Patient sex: F
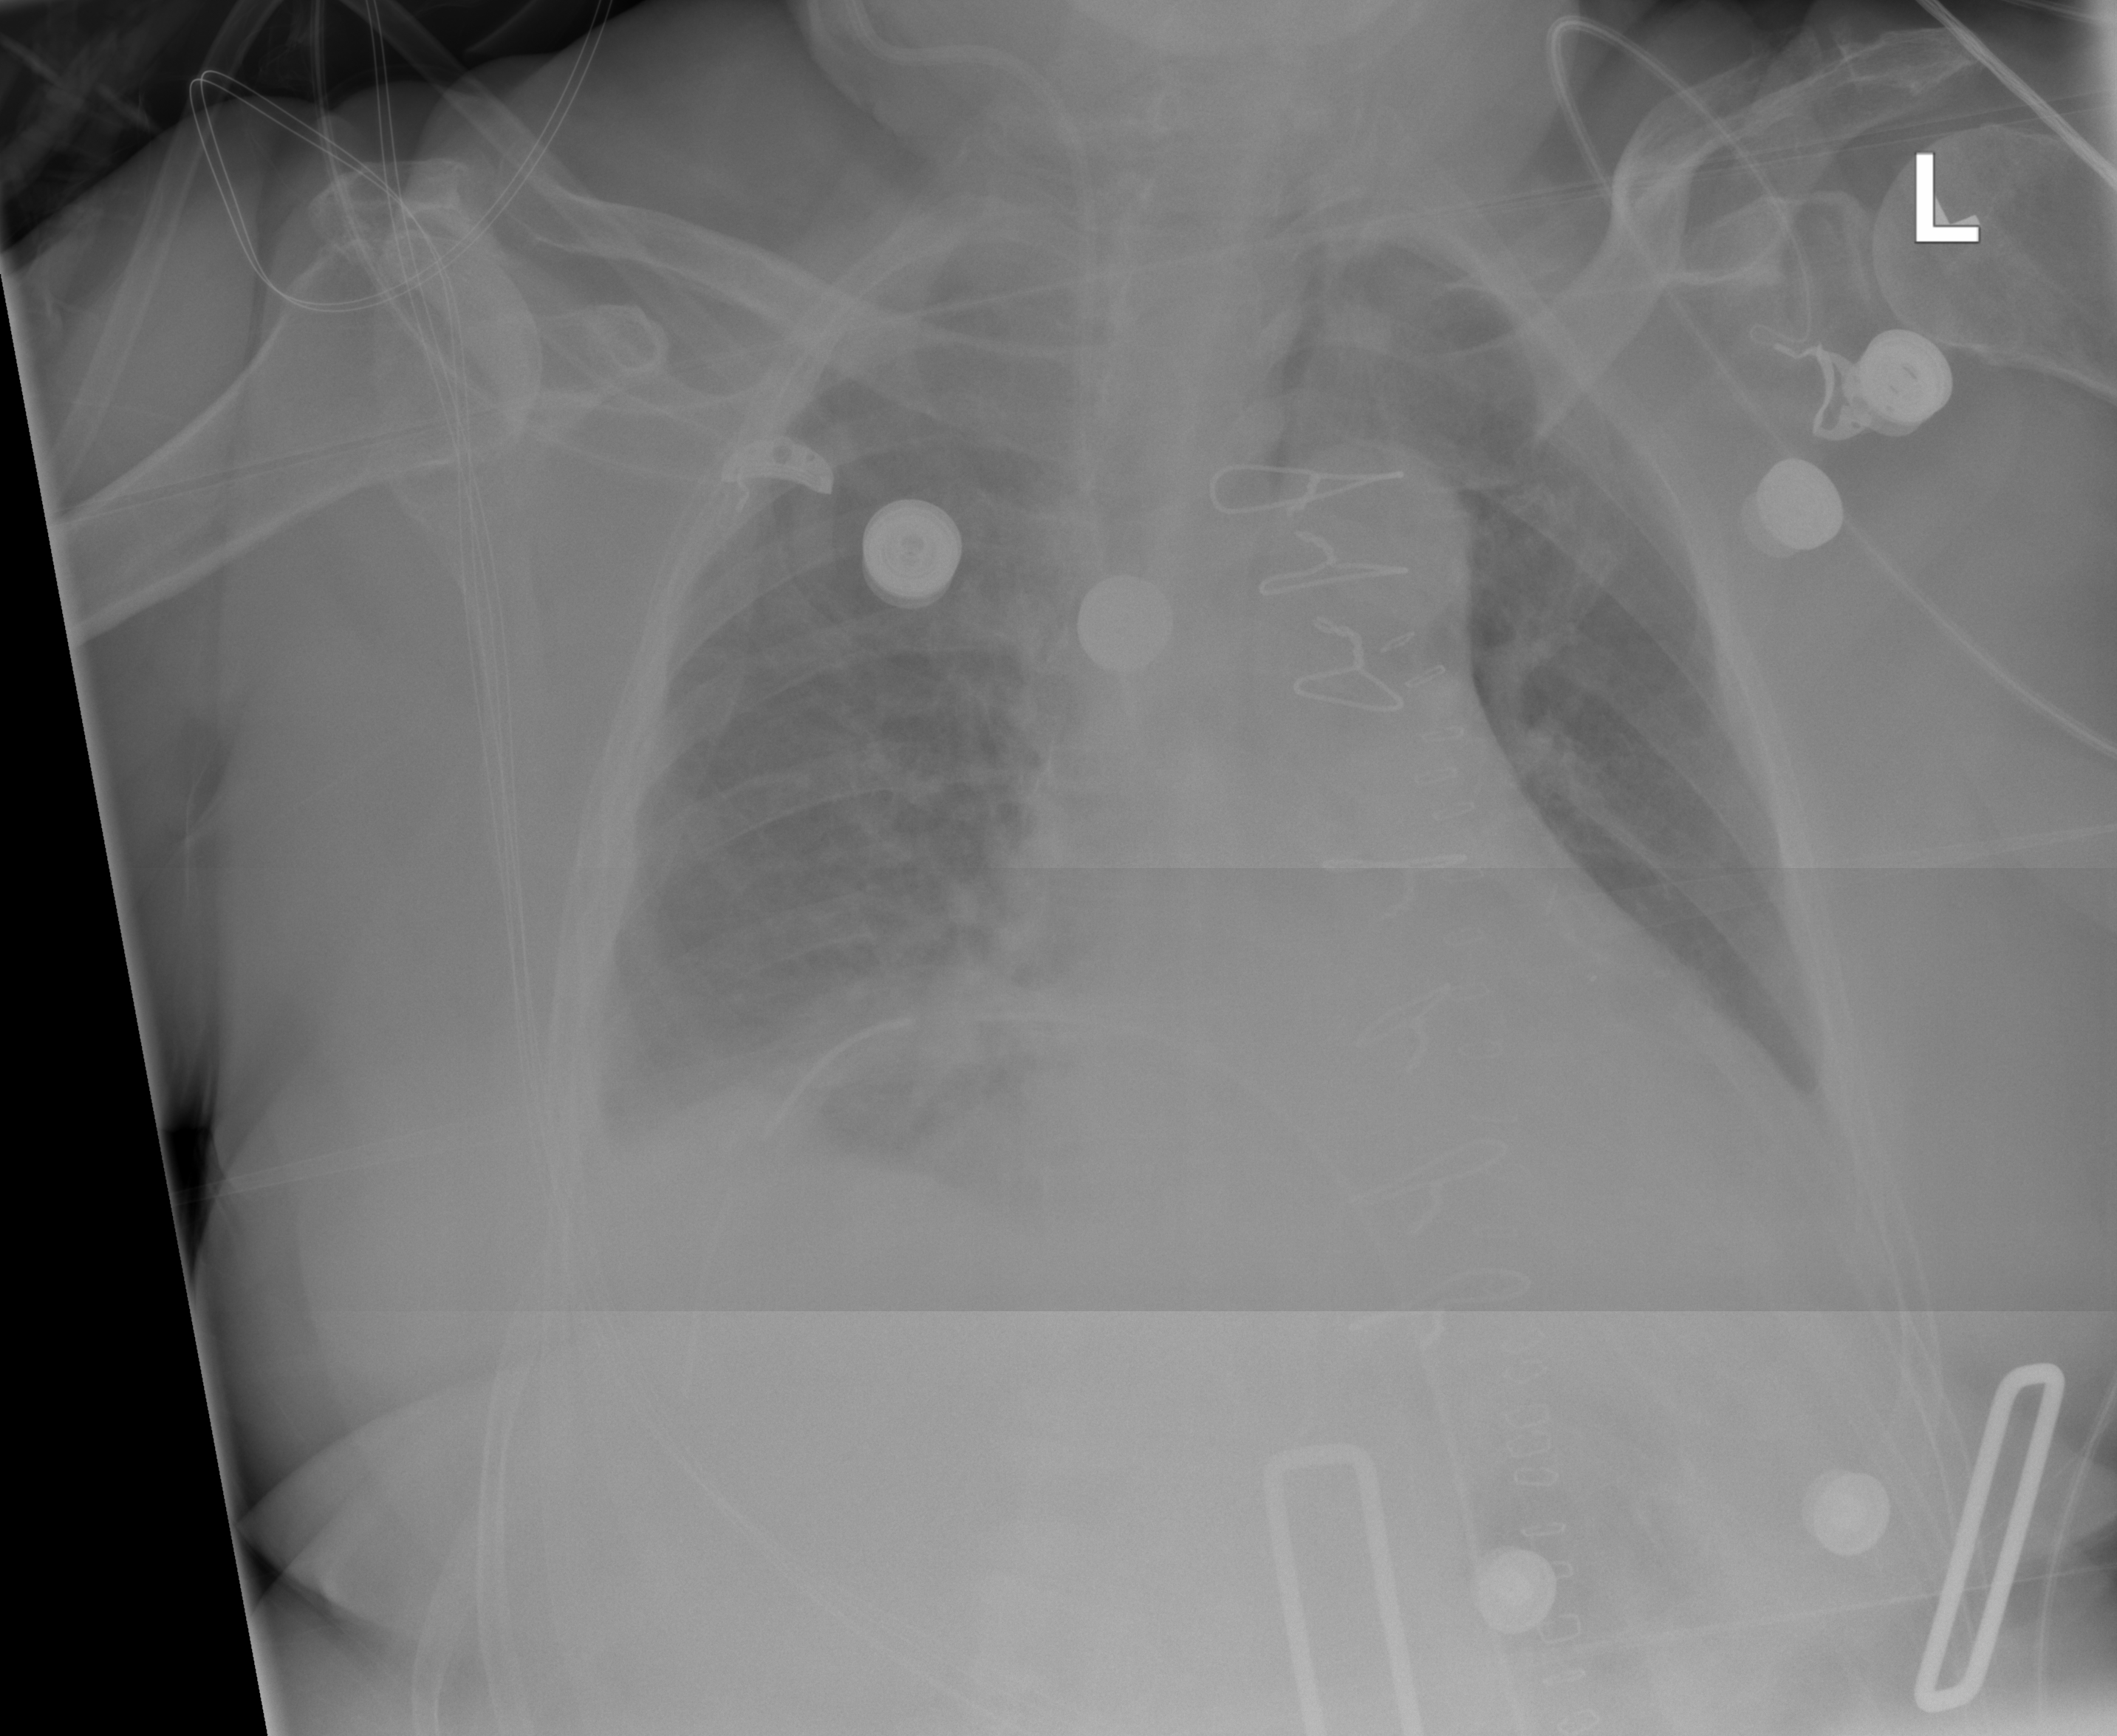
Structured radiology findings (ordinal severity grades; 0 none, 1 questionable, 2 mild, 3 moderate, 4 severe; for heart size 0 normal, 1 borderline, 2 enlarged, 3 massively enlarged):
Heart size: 1
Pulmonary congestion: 2
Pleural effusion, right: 2
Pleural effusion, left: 0
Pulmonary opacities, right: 0
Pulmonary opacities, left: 0
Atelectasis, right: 2
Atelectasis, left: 0